Question: I am trying to resize an image (using imagemagick) to keep it's current aspect ratio but fit it into a 4/3 container.
This is the command I have so far:
'''
magick convert ./horse.jpeg -background white -gravity center -extent 4/3 ./hourse_output.jpeg
'''
This is what I'd like: . As you can see, the image is "put into" a 4/3 container.
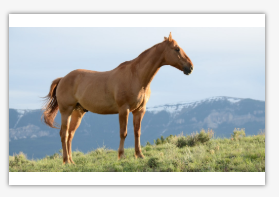
Answer: My error. The aspect ratios such as 4:3 in ImageMagick -extent will only crop and not pad.
See my bash unix script "aspectpad" at <URL>, which does what you want I think.
Nevertheless, here is a partial solution for how to do it. But this only works for landscape mode input. Also only with ImageMagick 7 due to the use of inline arguments for -extent. You would have to modify it for portrait mode.
Input (aspect 2:1 = 2/1 = 2):
<URL>
'''
magick barn_2to1.jpg -set option:wd "%[fx:(4/3)>(w/h)?(4/3*h):w]" -set option:ht "%[fx:(4/3)>(w/h)?h:(w/(4/3))]" -gravity center -background black -extent "%[wd]x%[ht]" result.jpg
'''
Output (aspect 4:3 = 4/3 = 1.33):
<URL>
Note, that I used background of black so that it was visible here. Change to any other color you want.
If the input landscape aspect is larger than 4:3 (4/3), it will pad on top/bottom. If the input landscape aspect is smaller than 4:3, it will pad on left/right.
Input (aspect=1:1 = 1/1 = 1):
<URL>
'''
magick lena.jpg -set option:wd "%[fx:(4/3)>(w/h)?(4/3*h):w]" -set option:ht "%[fx:(4/3)>(w/h)?h:(w/(4/3))]" -gravity center -background black -extent "%[wd]x%[ht]" result2.jpg
'''
<URL>